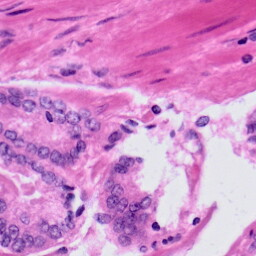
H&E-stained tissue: Prostate